Aerial crown-view tile of a tropical tree (Barro Colorado Island, Panama), acquired 20241014:
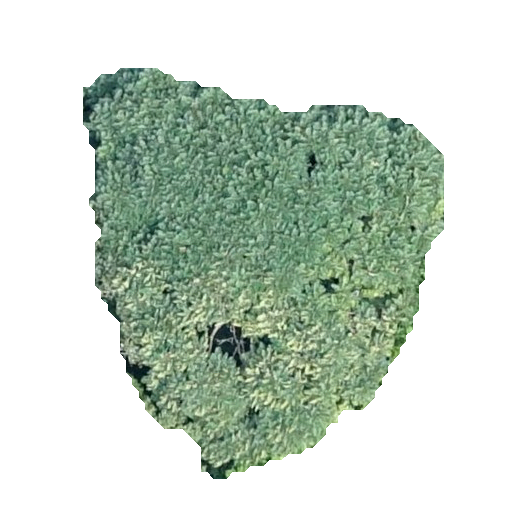
Species: Jacaranda copaia
GBIF accepted scientific name: Jacaranda copaia
Crown area: 163.32 m²